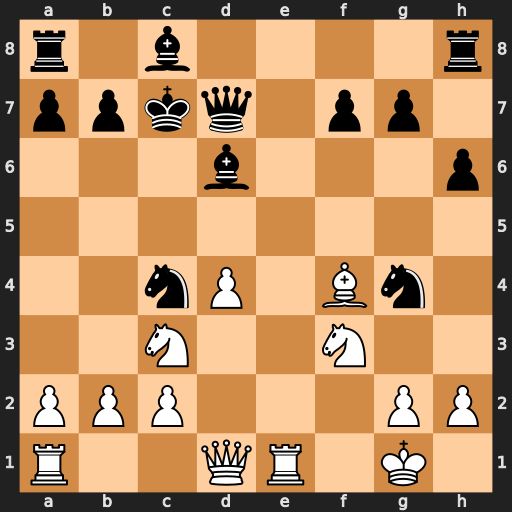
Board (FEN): r1b4r/ppkq1pp1/3b3p/8/2nP1Bn1/2N2N2/PPP3PP/R2QR1K1
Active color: w
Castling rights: -
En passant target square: -
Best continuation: Bxd6+ Nxd6 Re7 Qxe7 Nd5+ Kd8 Nxe7